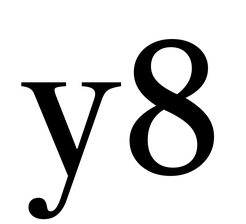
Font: LibreCaslonText_Regular